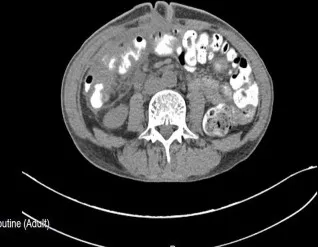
On the seventh day postoperation, the gastrointestinal angiography (A-D) showed that there was no leakage of the contrast agent in the abdominal cavity.
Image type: radiology (ct)